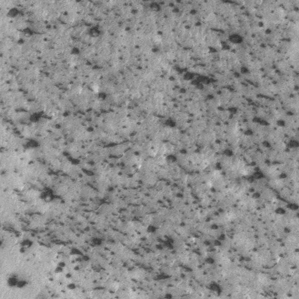
Label: frost